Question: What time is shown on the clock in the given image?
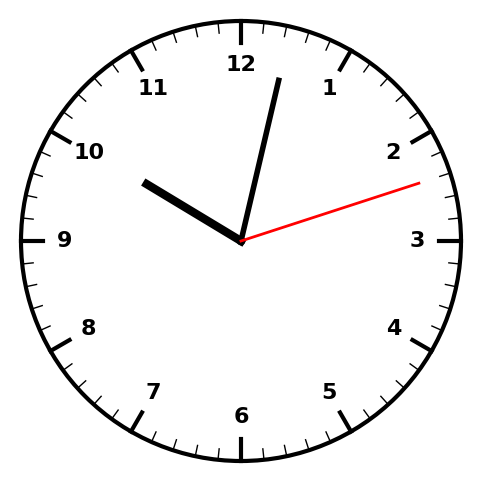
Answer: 10:02:12